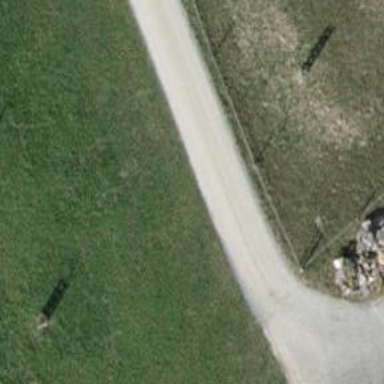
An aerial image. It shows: Track with fine gravel surface graded as grade 2.